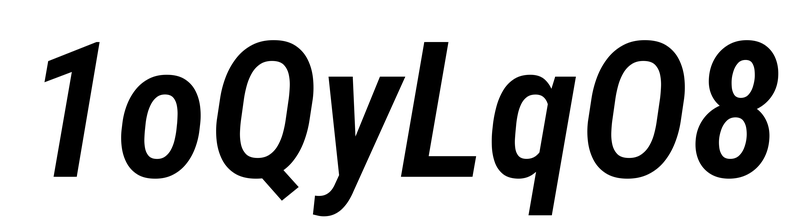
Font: Roboto-Italic_Condensed_SemiBold_Italic